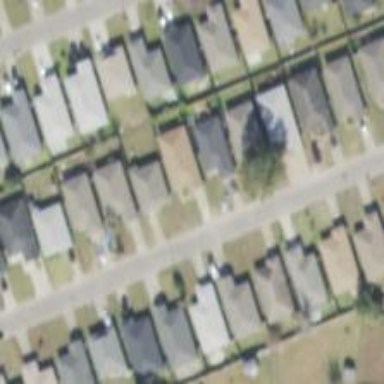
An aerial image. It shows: Driveway.